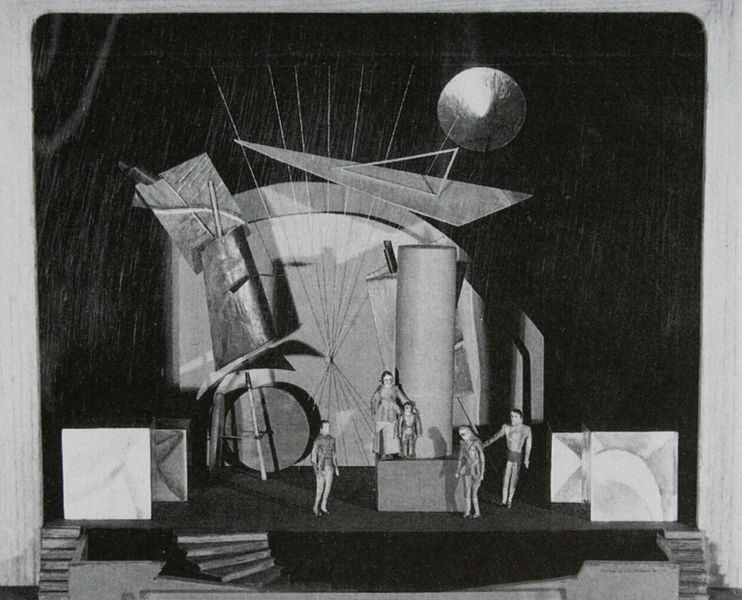
Titel: Modell für ein Bühnenbild zu "Morgenröte" von Emil Verhaeren
Künstler: Wladimir Dmitrijew
Standort: Moskau
Schlagwörter: dunkel, körper, mann, schatten, weiß, dreieck, komposition, kubistisch, menschen, frau, grau, holz, licht, männer, schwarz, skizze, szene, säule, zeichnung, gebäude, zylinder, architektur, mensch, rahmen, sonne, figur, kind, bühne, theater, kinder, kreis, rund, segel, modell, ballett, stab, abstrakt, flächen, modern, formen, linien, bühnenbild, figuren, rad, treppe, treppen, weiblich, glanz, metall, aufgang, stufe, stufen, podest, collage, foto, fotografie, photographie, dada, futurismus, rechteck, futuristisch, strahlen, scheiben, plastisch, scheibe, schwarzweiß, strahl, kreise, kugel, entwurf, puppen, würfel, photo, bauhaus, geometrisch, stäbe, männlich, konstruktion, männchen, fäden, schauspieler, dreiecke, geometrie, quadrat, aufnahme, kuben, konstruktivismus, rohr, antenne, bauwerk, antennen, drähte, winkel, elemente, aufgänge, röhre, marionetten, pappe, rechter winkel, holzfiguren, abgang, satelit, parallelogramm, bühnen, schlemmer, abgänge, bühnenentwurf, abstrakte räumlichkeit, treppchen, 1920er, stäge